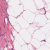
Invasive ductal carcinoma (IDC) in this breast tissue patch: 0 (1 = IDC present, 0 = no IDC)